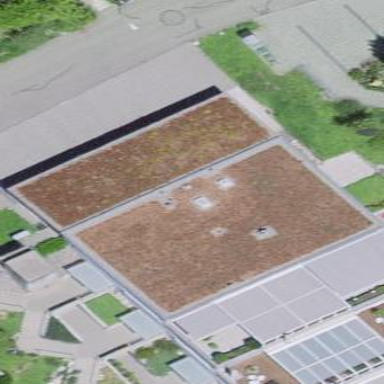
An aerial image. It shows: Terrace building.